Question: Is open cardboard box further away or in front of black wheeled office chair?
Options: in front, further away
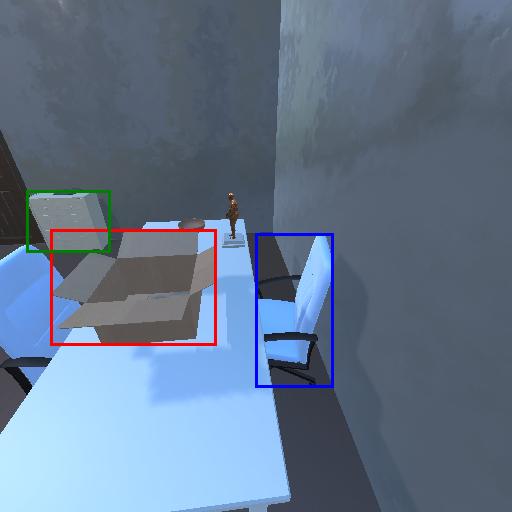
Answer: in front